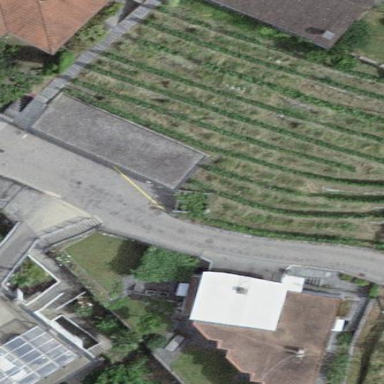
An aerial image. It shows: Vineyard.